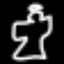
Label: angel